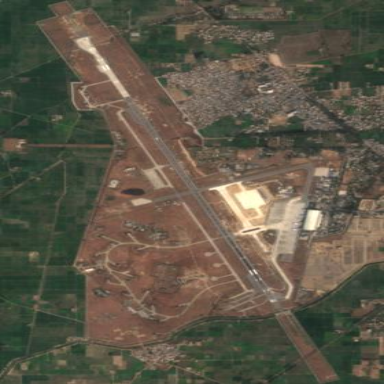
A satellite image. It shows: International airport with wall barrier.